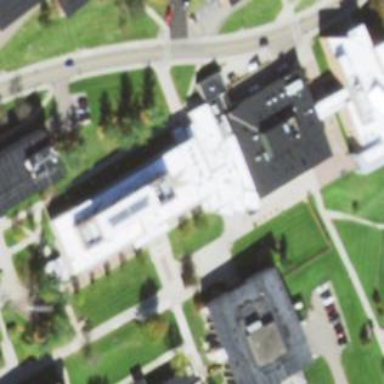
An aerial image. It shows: Part of the building functions as college.